Question: I have a UIButton that I create in my sub class ViewController, and add it to my MainViewController.
Now, I added a target method to this button that should push another view controller to my Navigation controller (the one that in the MainViewController).
I know that the method did call when I push the button, but the view wasn't push to the Navigation Controller.
I scanned this drawing - this is the drawing (I also added part of my code):

This is the code I'm using in my button:
'''
- (void)buttonPressed:(UIButton *)sender
{
Photo_ScreenGlobalView *photo = [[Photo_ScreenGlobalView alloc] init];
[self.navigationController pushViewController:photo animated:YES];
}
'''
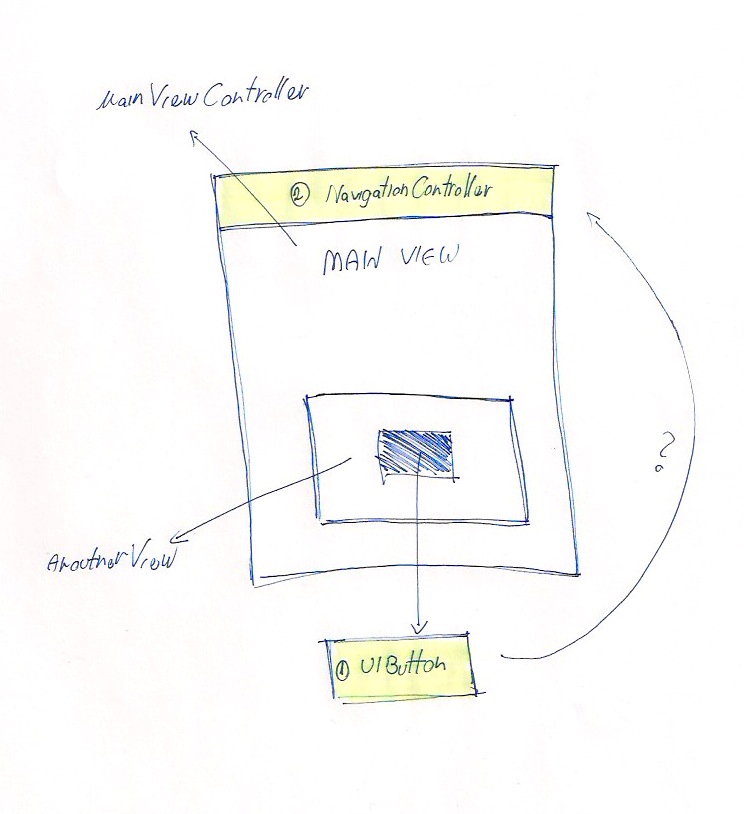
Answer: Usually I solve these situations with delegation. If there is a view controller which is subordinate to another (i.e. a "sub" view controller) but should have the ability to trigger navigation changes, etc... then it should have a weak pointer back to it's 'parent'. Then the parent VC should implement an appropriately named protocol with a callback for the child to use. The names of these things can be generic, such as '@property navigationDelegate' and 'requestNavigationToViewController:' or they can be more semantic, such as '@property userFormDelegate' and 'userFormDoneButtonPressed:'
Generally speaking, a subordinate view controller should not be able to directly modify navigation at it's parent's level; but it can trigger it via more loosely-coupoled interfaces like these.